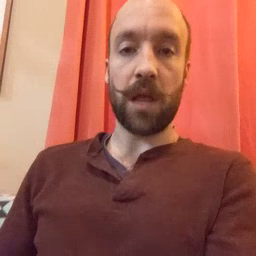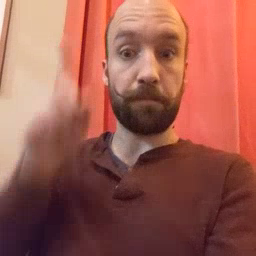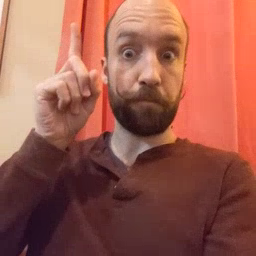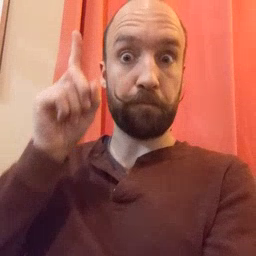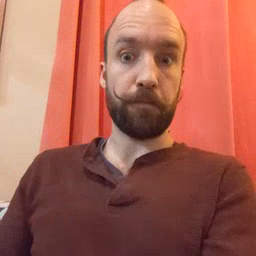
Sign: up